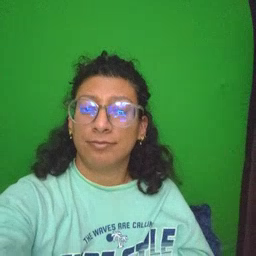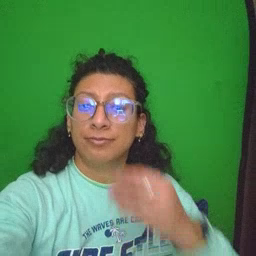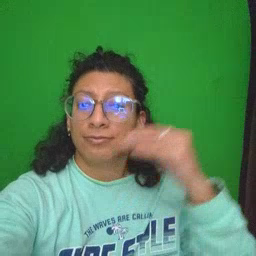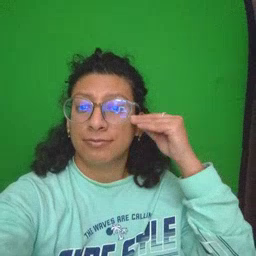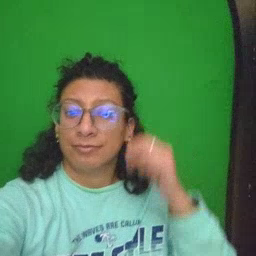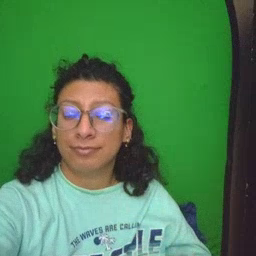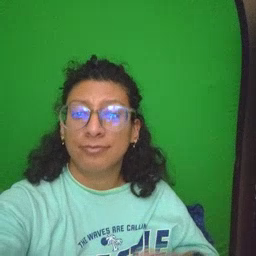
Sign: home